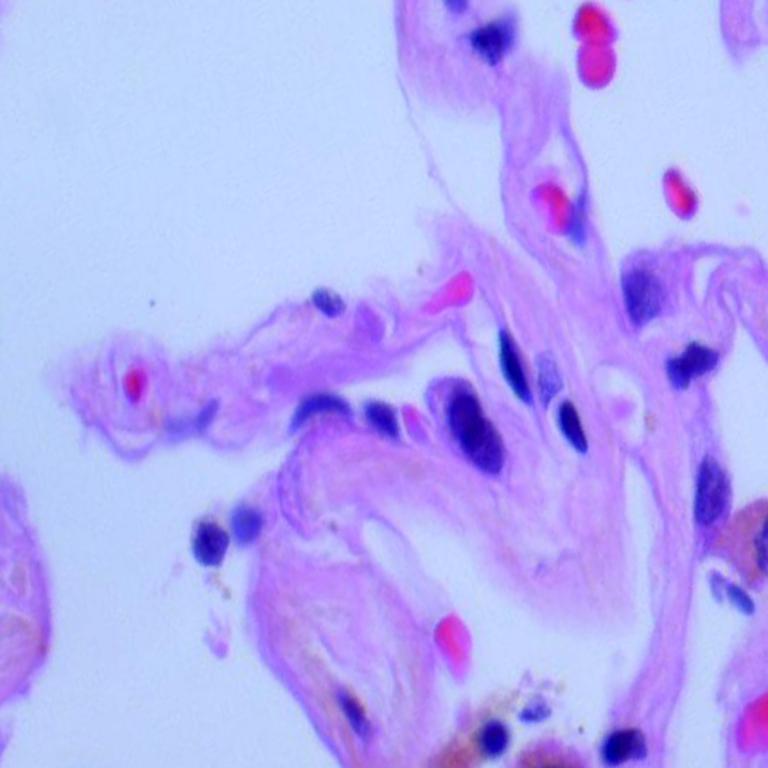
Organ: lung
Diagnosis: benign